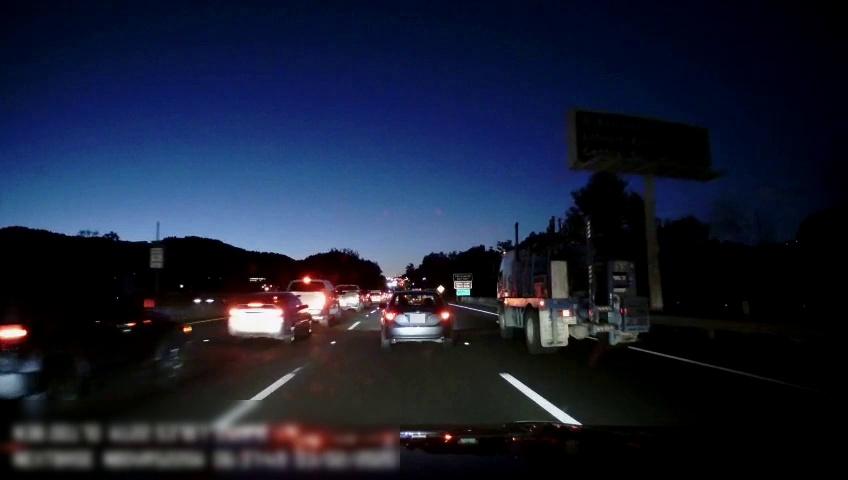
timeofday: Night
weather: Other
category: Drivable Space
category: Vehicles | Other LV
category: Vehicles | Truck
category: Vehicles | Car
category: Vehicles | Car
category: Vehicles | Truck
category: Vehicles | Car
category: Vehicles | Car
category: Vehicles | SUV
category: Vehicles | Car
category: Lanes | Alternate Lane
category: Lanes | Current Lane
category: Lanes | Current Lane
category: Lanes | Alternate Lane
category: Lanes | Alternate Lane
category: Traffic | Signs
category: Traffic | Signs
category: Traffic | Signs
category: Traffic | Signs
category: Traffic | Signs